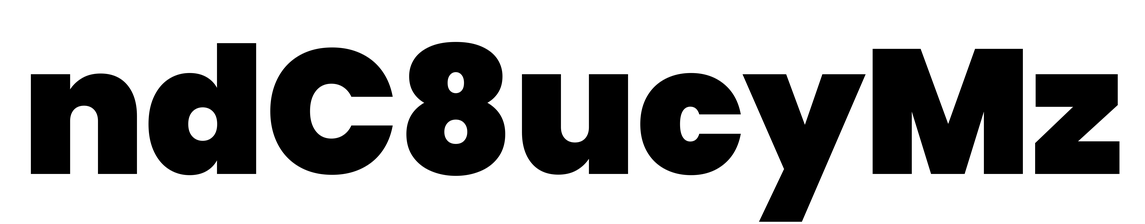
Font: Poppins-Black